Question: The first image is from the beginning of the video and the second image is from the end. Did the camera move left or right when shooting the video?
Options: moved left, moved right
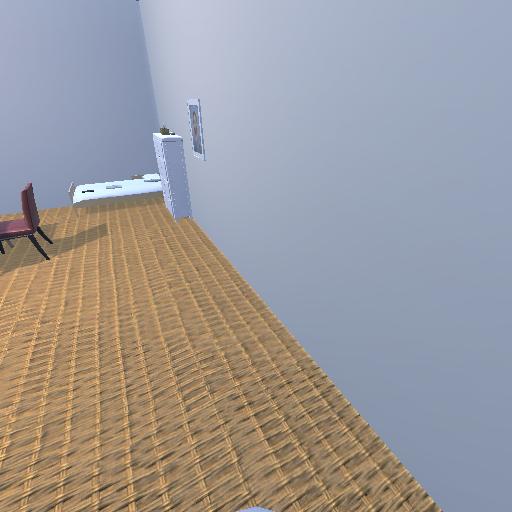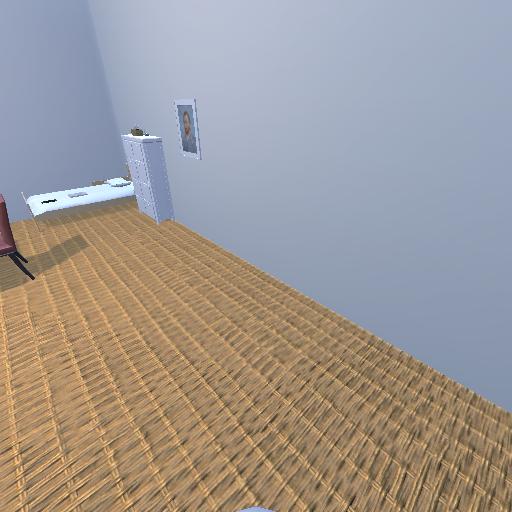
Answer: moved left